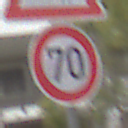
Verkehrszeichen: Geschwindigkeit70
Zusatzzeichen oben: DoppelkurveZunaechstLinks
Umgebung: Outdoor, Urban
Tageszeit: Midday
Wetter: Overcast
Licht: Natural
Jahreszeit: NotSpecified
Kontrast: LowContrast